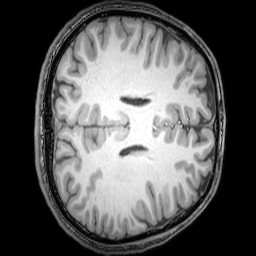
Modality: T1w
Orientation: axial
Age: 22
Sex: male
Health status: healthy
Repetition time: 0.081 s
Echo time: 0.037 s